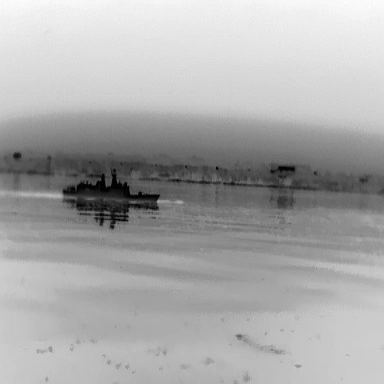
There is a warship in the infrared image.